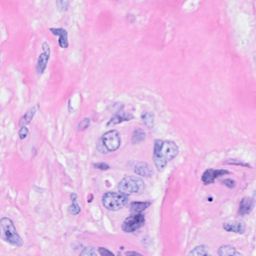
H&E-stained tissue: Breast